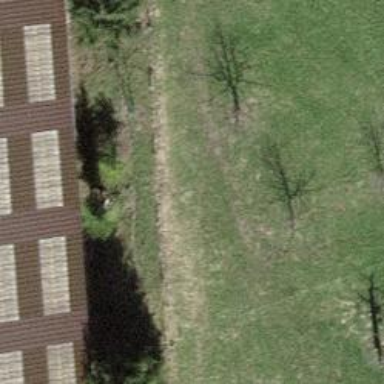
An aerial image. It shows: Fence is in the image.